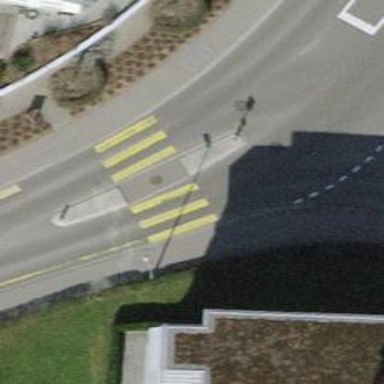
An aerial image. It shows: Marked road crossing with pedestrian island.